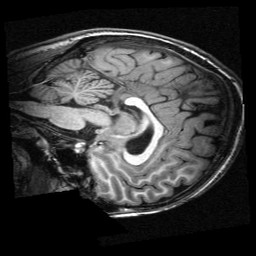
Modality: T1w
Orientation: sagittal
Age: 13
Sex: female
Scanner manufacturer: siemens
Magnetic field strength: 3 T
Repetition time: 2.3 s
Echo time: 0.00336 s